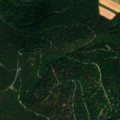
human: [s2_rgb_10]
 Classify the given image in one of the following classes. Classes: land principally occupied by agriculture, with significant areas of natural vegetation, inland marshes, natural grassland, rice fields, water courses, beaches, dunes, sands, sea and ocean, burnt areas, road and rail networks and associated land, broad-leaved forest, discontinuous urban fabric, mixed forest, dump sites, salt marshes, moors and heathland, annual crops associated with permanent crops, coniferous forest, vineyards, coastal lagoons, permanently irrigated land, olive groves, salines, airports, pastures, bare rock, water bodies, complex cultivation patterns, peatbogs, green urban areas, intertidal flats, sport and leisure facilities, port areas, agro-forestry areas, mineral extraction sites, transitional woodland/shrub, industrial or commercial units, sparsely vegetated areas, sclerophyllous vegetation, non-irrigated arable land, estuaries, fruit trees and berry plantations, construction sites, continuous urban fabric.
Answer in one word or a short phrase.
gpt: non-irrigated arable land, broad-leaved forest, mixed forest